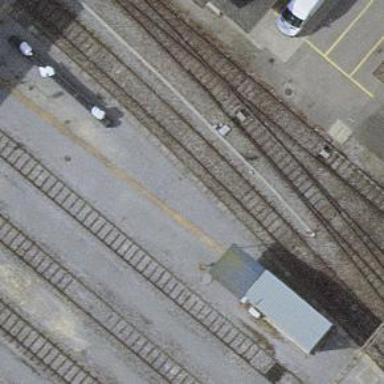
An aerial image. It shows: Yard with single rail track. The railway track is electrified with contact line for service purposes.